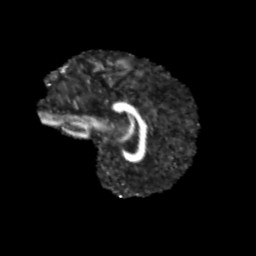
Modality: FA
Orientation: sagittal
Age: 13
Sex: female
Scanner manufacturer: siemens
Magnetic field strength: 3 T
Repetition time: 3.8 s
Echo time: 0.07 s